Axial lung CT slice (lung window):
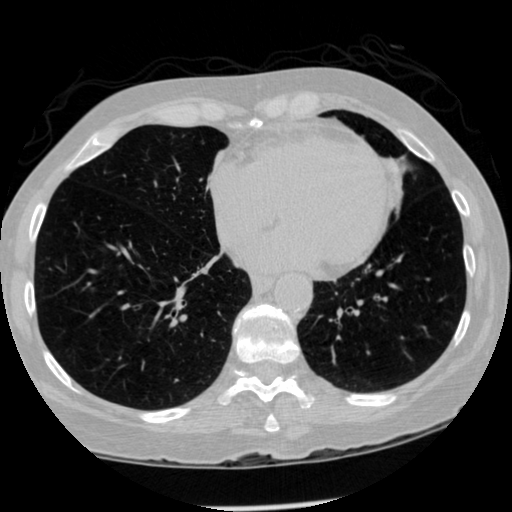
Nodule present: no